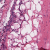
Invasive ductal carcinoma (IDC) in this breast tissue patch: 1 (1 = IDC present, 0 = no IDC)